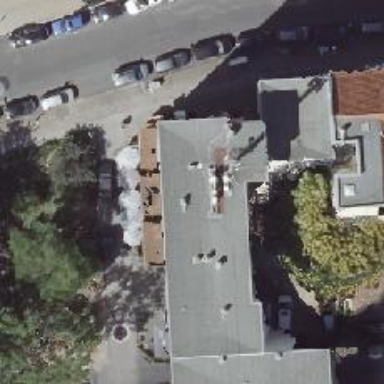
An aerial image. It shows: Restaurant.